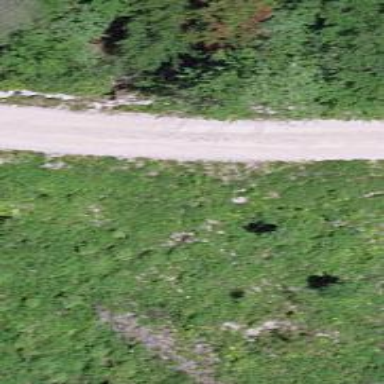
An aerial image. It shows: Gravel track with grade2 quality.